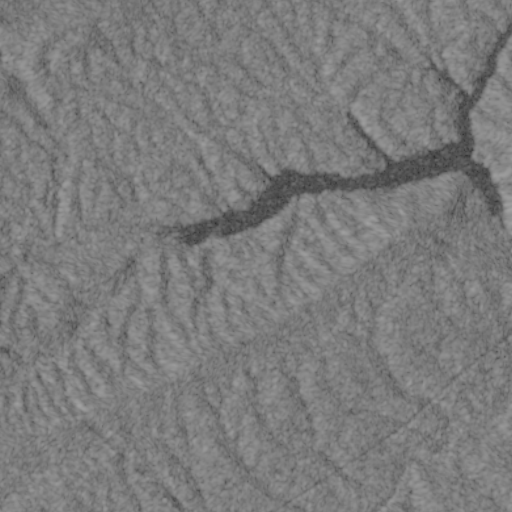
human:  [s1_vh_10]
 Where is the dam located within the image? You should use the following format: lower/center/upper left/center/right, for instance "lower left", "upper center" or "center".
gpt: The dam is located in the center right of the image.
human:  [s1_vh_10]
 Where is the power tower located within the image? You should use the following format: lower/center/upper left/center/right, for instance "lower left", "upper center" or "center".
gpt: The power tower is located in the lower left of the image.
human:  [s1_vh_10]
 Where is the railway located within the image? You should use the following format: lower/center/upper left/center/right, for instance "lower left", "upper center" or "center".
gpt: The railway is located in the lower of the image.
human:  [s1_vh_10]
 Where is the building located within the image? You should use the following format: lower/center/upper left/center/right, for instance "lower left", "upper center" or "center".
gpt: There is no building in the image.

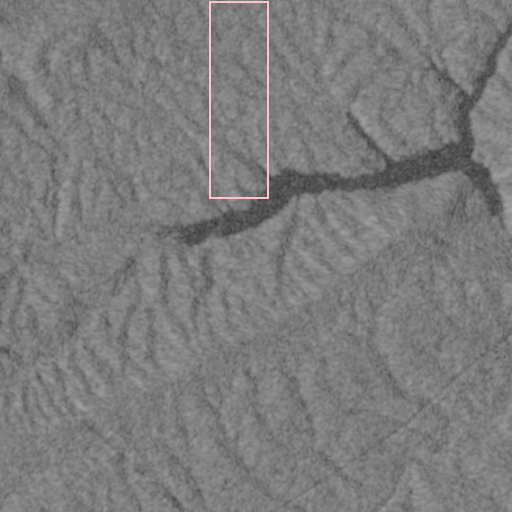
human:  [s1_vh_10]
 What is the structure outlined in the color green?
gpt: There is no green outline.
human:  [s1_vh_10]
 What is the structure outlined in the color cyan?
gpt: There is no structure outlined in cyan.